Question: So I have this graph

and I'm trying to build its minimum spanning tree. Starting at vertex A I go A-B-F-E-D and after that there's no place to go, considering that all the adjacent vertexes to D are already part of the tree, how do I keep going?
Also how do I calculate the range of values of a new edge to be part of the minimum spanning tree?
Thanks in advance guys.
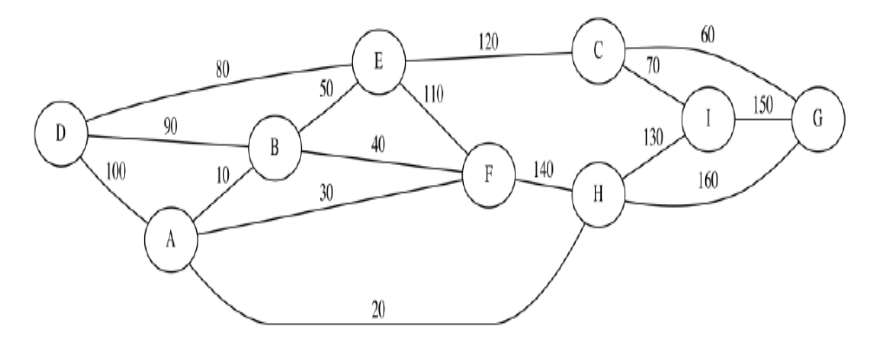
Answer: I think that you have a slight misunderstanding of how Prim's algorithm works. Based on the description that you gave above, it looks like you think Prim's algorithm works like this:
- - - -
This is to how Prim's algorithm works, but it's not exactly right. In Prim's algorithm, there's no notion of a "current" node. Instead, you have two sets of nodes: nodes you've added in, and nodes you haven't. Prim's algorithm then works like this:
- - - -
In the graph that you gave above, you started at node A. Following the algorithm, we look at all nodes connected to A and take the cheapest (B) and add it to the "in" set. The "in" set now contains A and B.
Now, we look at all the nodes connected to in the "in" set. Those are the nodes D, F, E, and H. Of those, the cheapest is H, so we add H to our "in" set, which is now A, B, and H.
We again look at all the nodes connected to in the "in" set. Those are the nodes D, F, E, I, and G. The cheapest of these is F, so we add that in.
If you repeat this process until all nodes are added, and you keep track of which edges you added in the course of doing so, you'll end up with a minimum spanning tree for the overall graph.
Hope this helps!